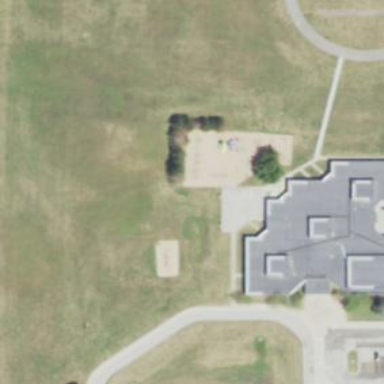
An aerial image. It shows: Elementary school building.